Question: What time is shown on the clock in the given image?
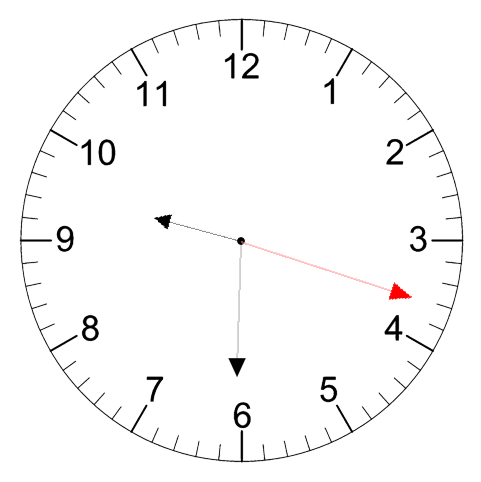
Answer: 09:30:18